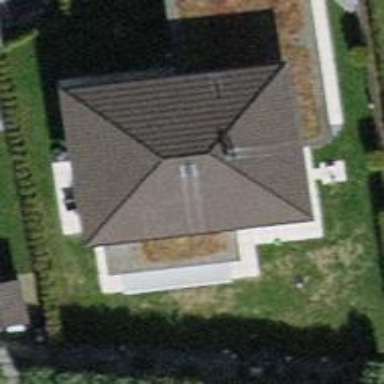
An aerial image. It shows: Garage.